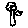
Label: flower